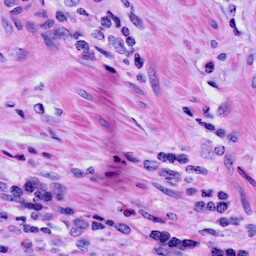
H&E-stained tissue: Cervix